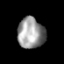
Tissue: prostate
Cell type: T cells
Senescence score: 0.3607
Nuclear area (px): 809
Mean DAPI intensity: 153.506